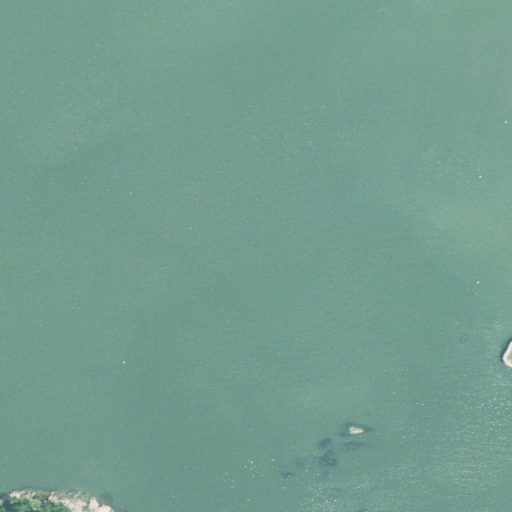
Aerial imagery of island in Connecticut named Bear Island containing only open water